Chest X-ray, PA view. Patient: 51 years old, sex M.
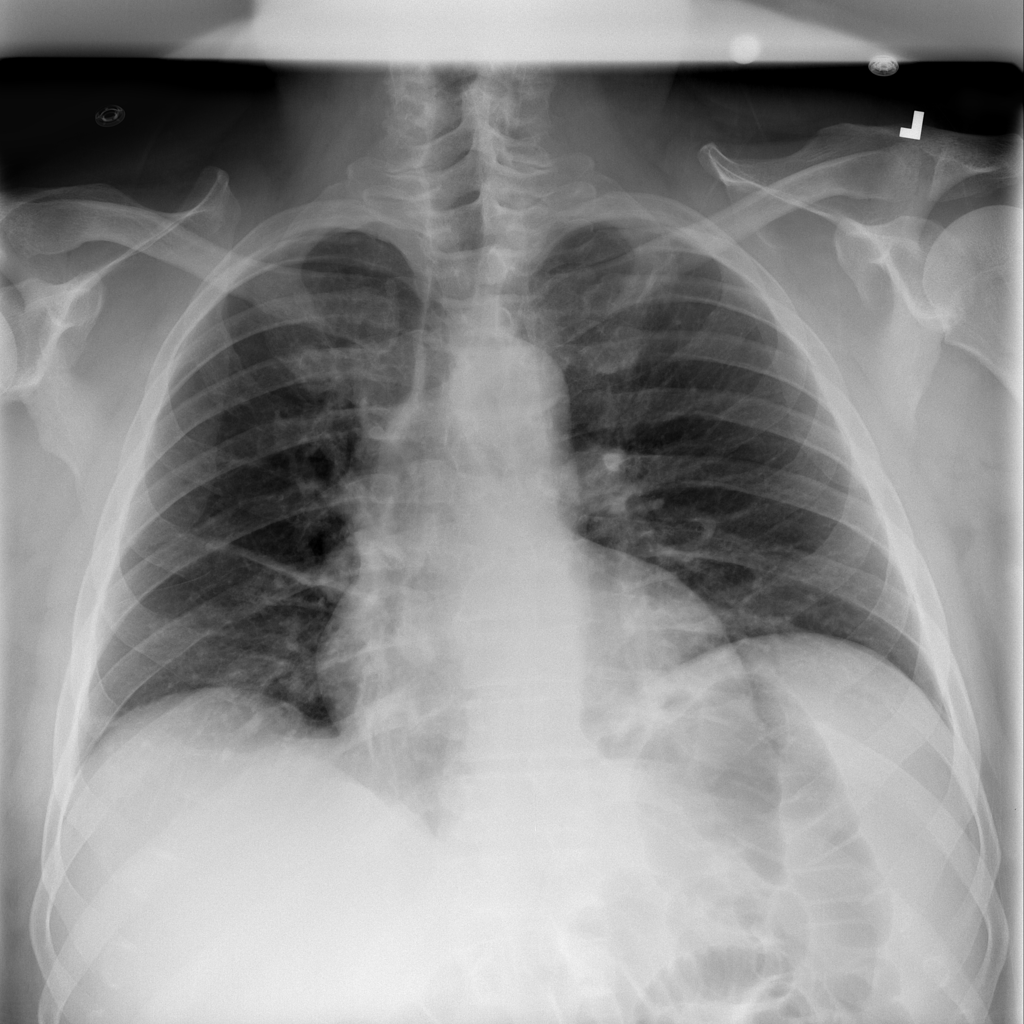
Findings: No Finding